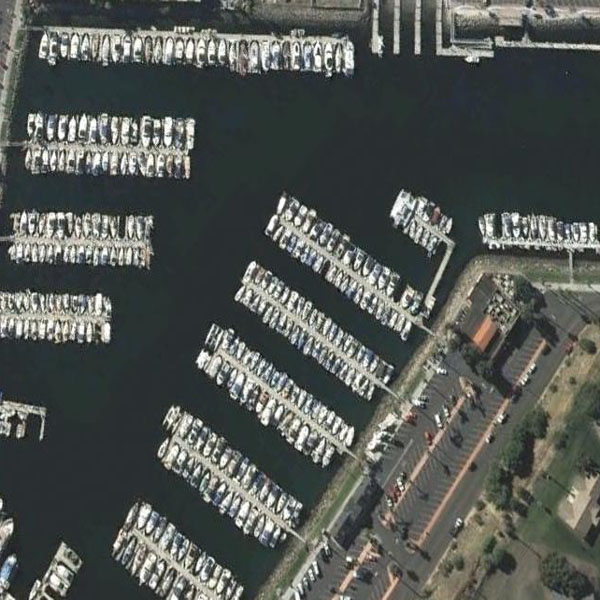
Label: Port